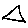
Label: triangle